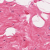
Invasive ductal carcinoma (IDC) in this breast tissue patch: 0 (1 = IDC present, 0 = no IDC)